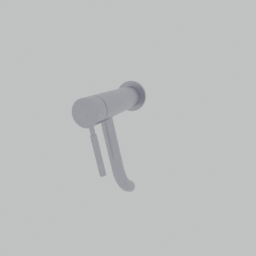
Label: appliances